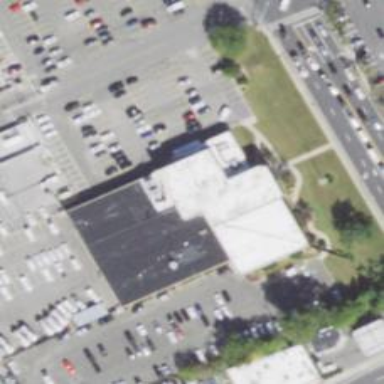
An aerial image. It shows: Building used as power utility office.